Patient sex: M
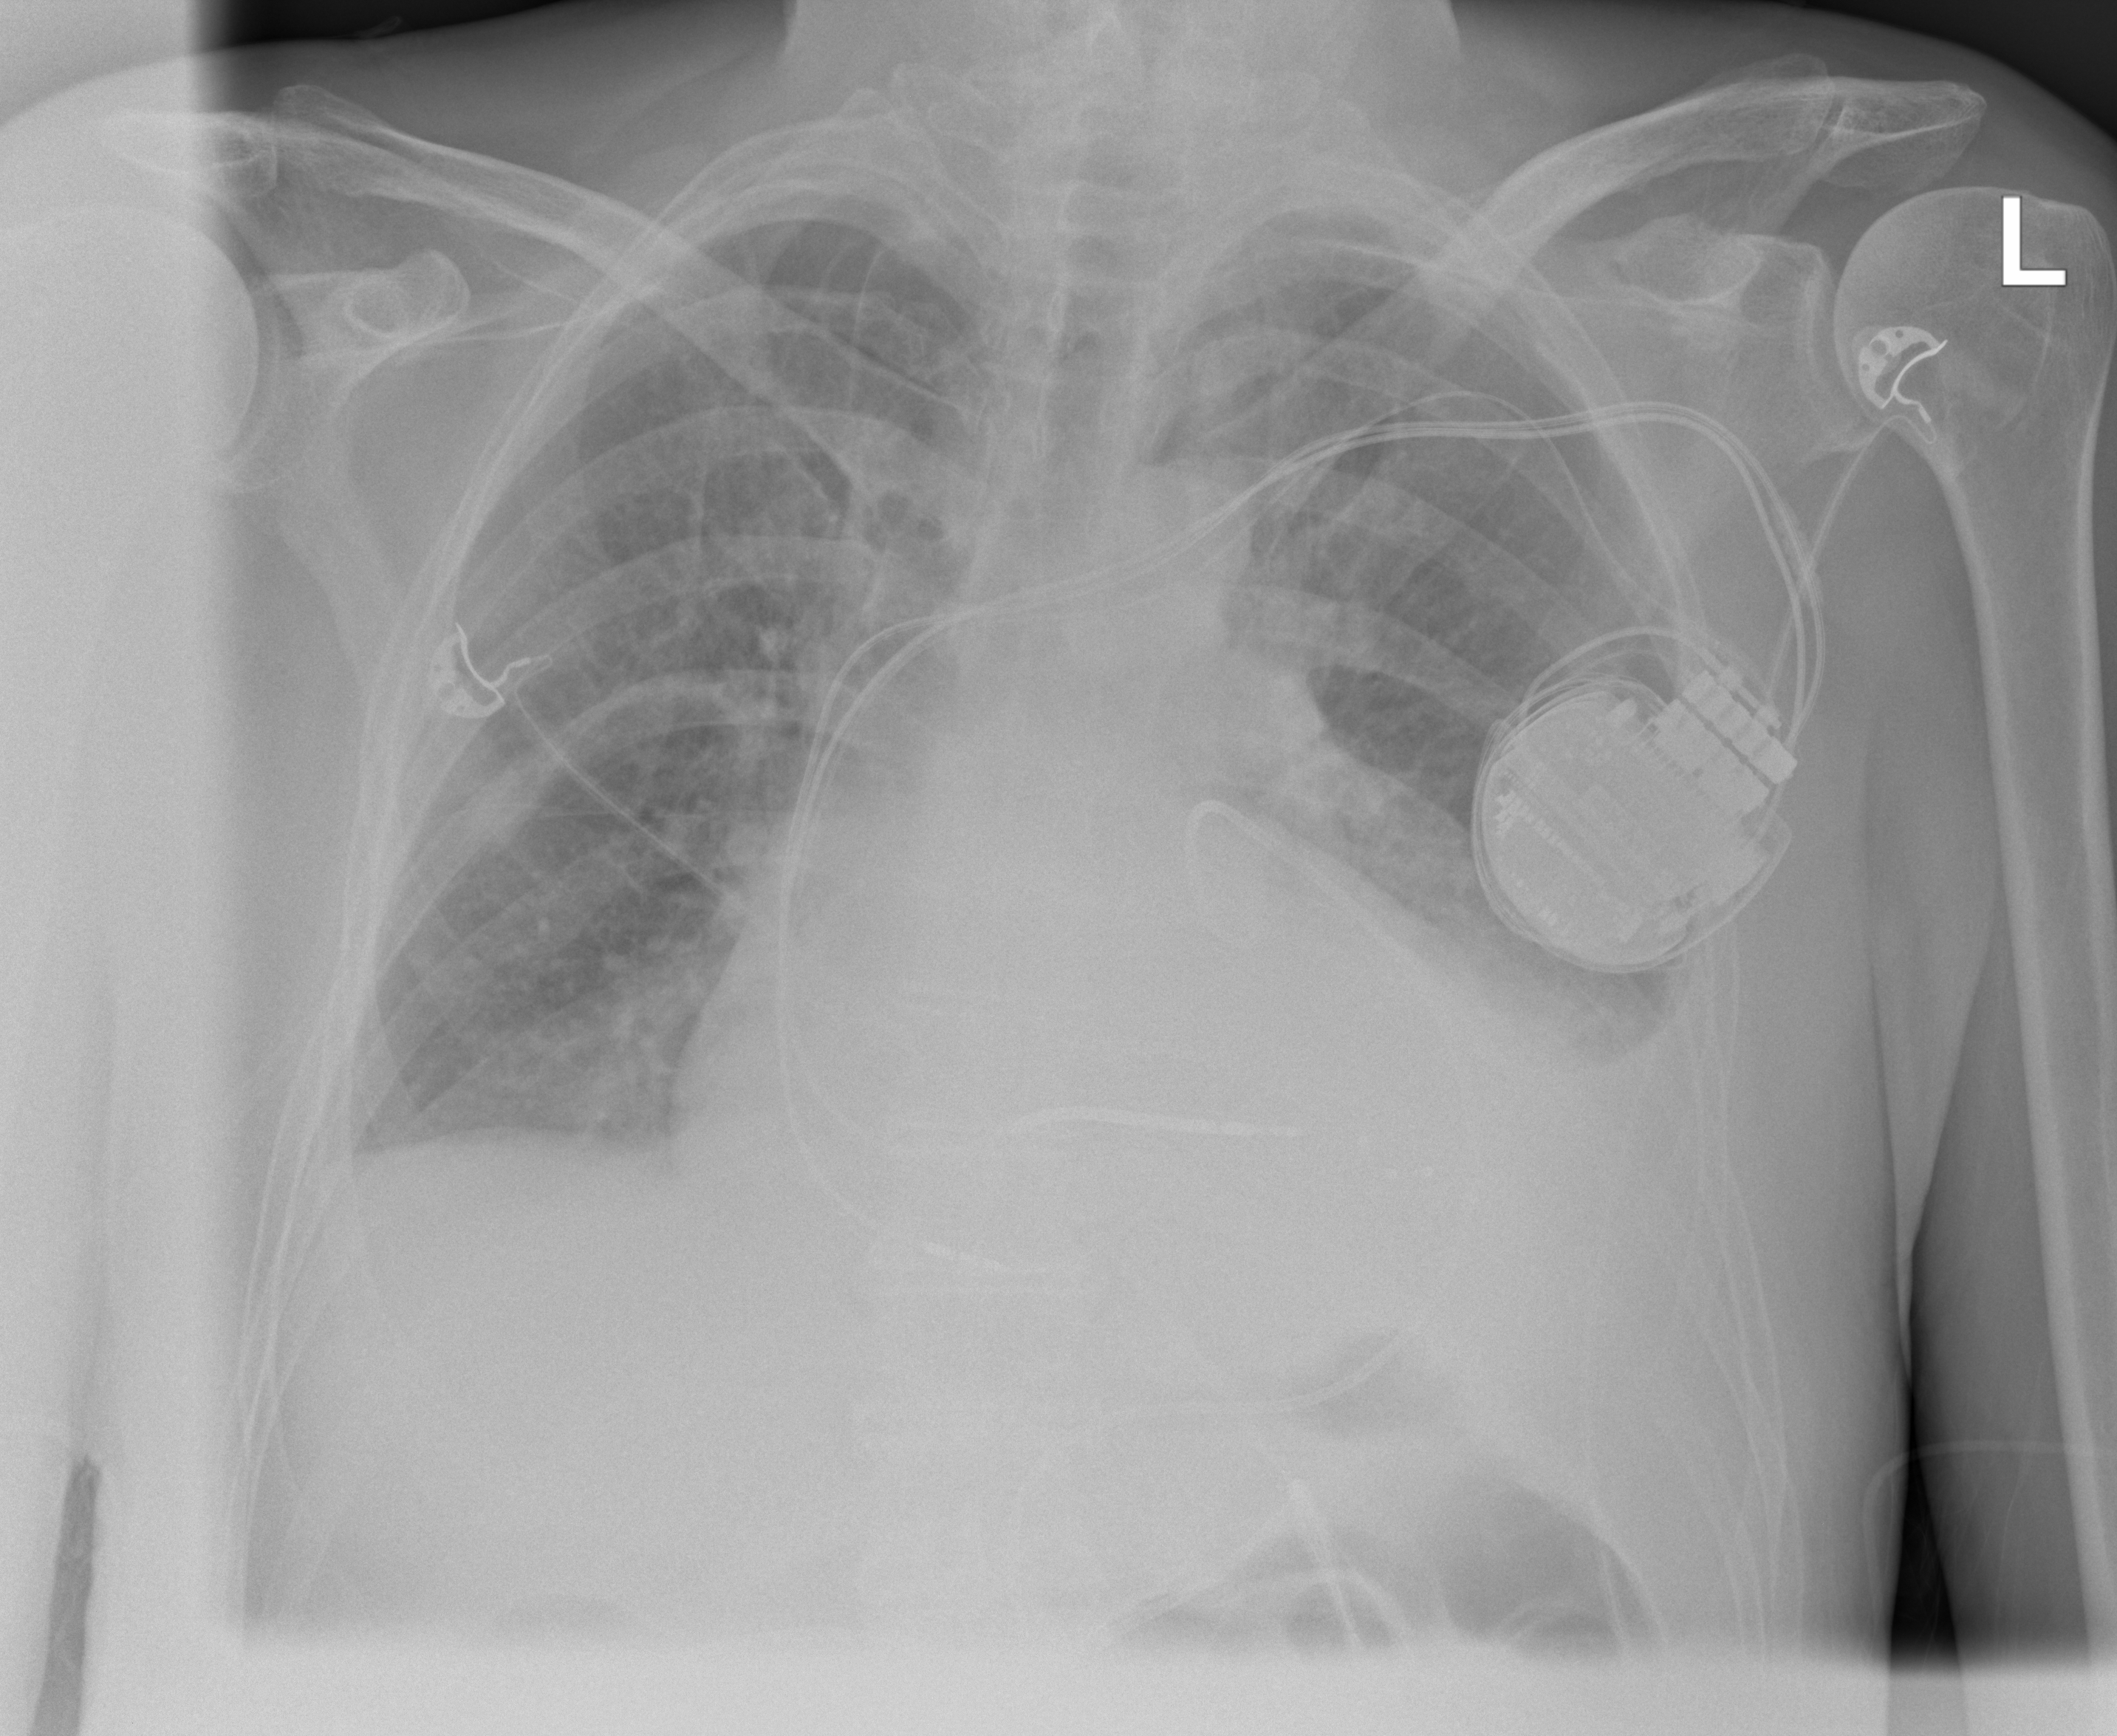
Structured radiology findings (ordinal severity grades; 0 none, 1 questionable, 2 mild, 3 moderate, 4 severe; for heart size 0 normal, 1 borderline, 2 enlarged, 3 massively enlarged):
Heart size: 3
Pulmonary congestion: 2
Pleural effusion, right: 2
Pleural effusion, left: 3
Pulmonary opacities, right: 0
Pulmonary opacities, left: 0
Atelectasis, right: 2
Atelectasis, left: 2